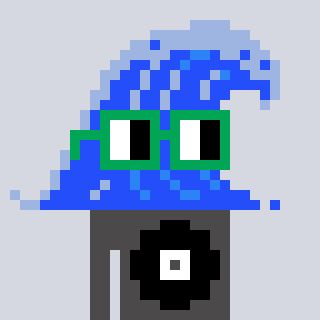
a pixel art character with square green glasses, a wave-shaped head and a grayscale-colored body on a cool background